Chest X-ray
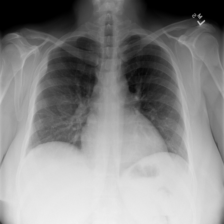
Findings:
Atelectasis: negative
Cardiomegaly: negative
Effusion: negative
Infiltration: positive
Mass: positive
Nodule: negative
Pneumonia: negative
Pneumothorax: negative
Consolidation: negative
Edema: negative
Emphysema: negative
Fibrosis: negative
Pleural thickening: negative
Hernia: negative